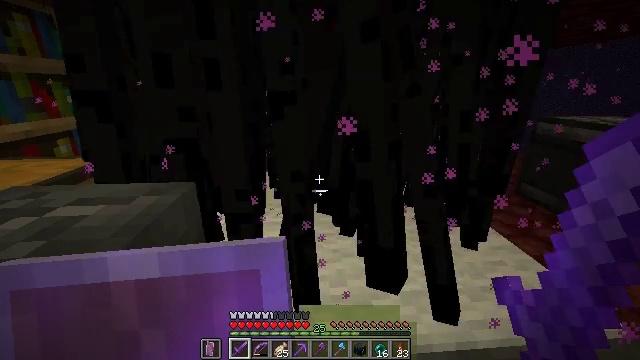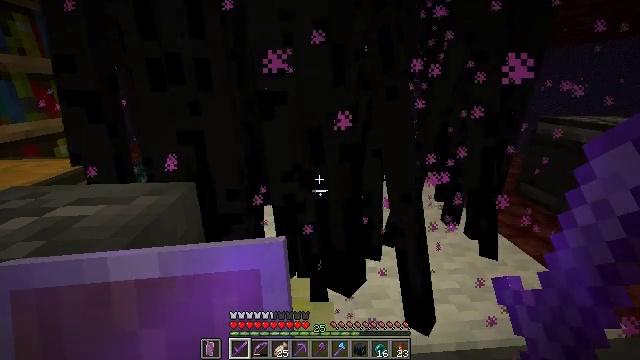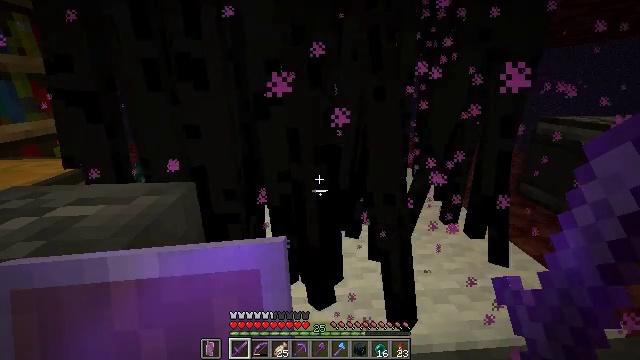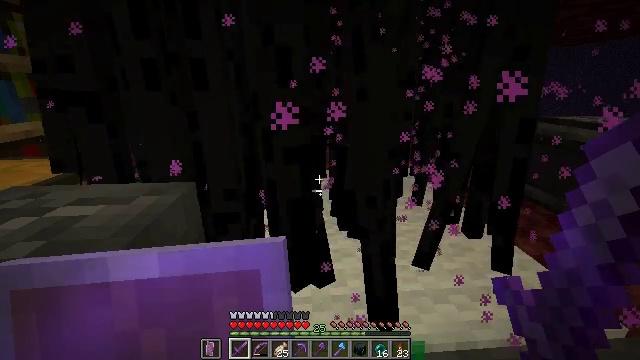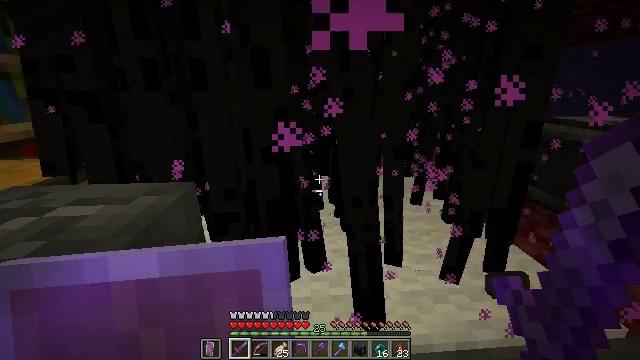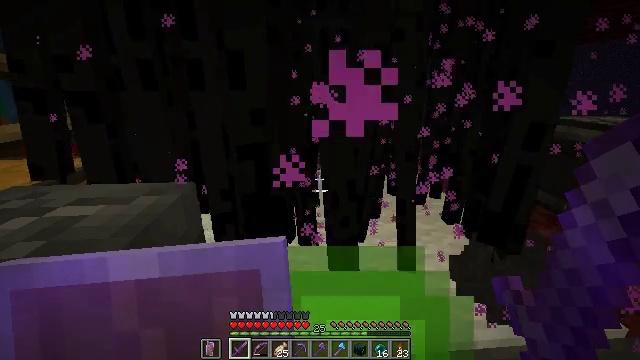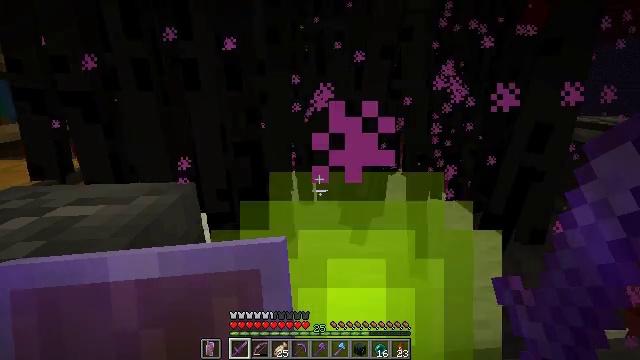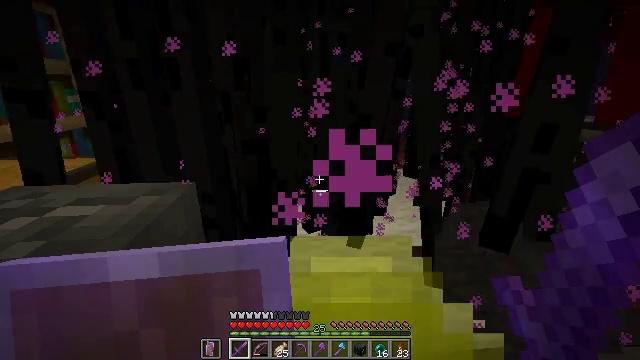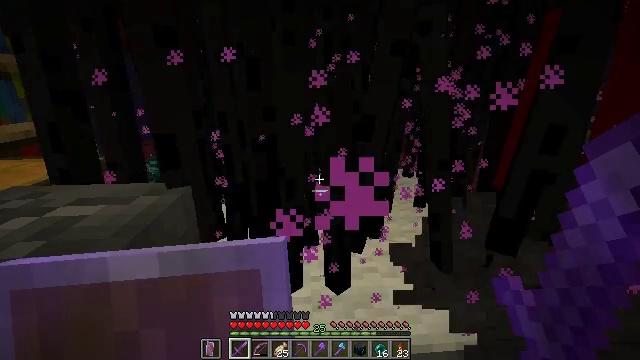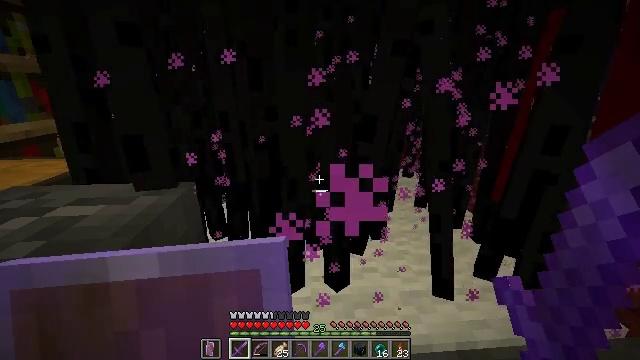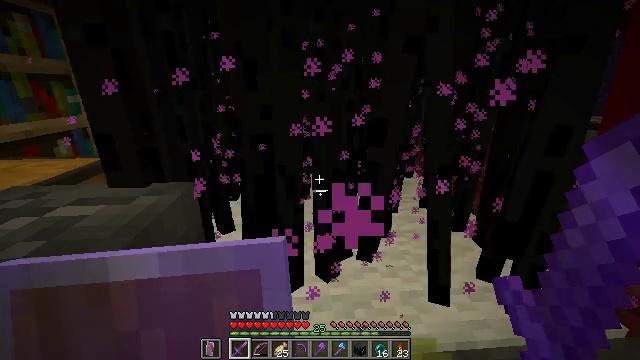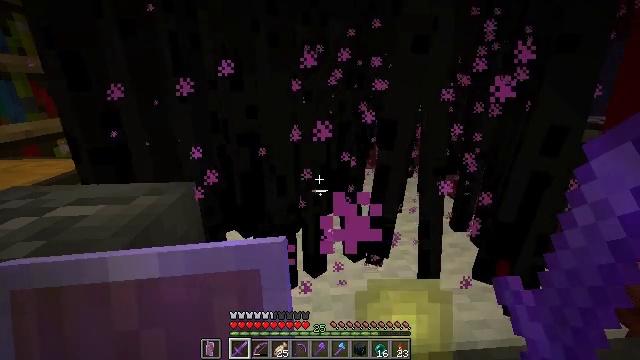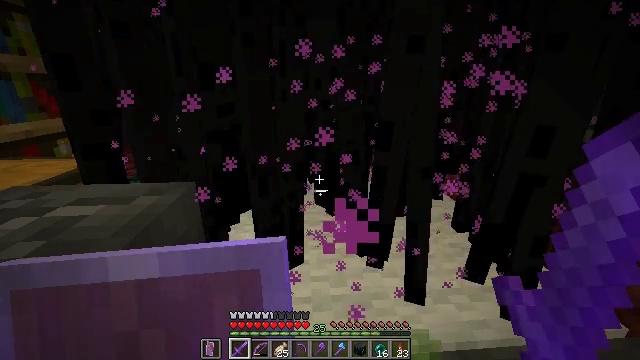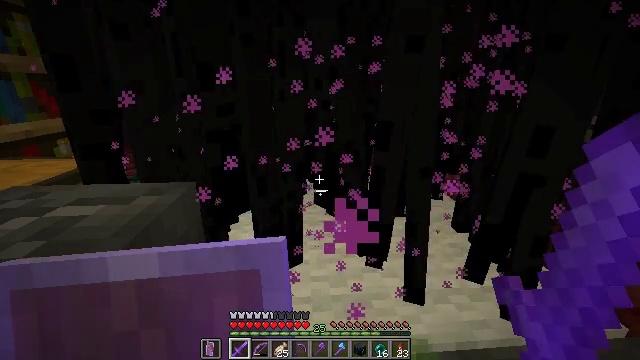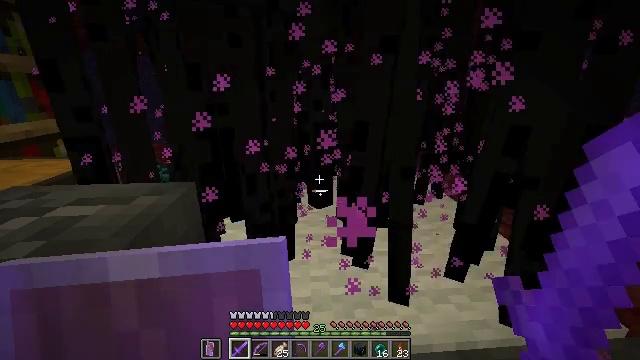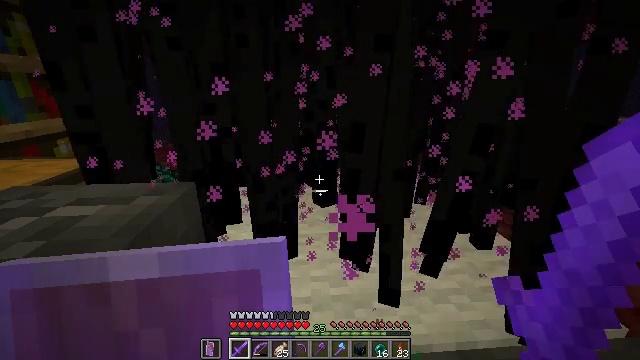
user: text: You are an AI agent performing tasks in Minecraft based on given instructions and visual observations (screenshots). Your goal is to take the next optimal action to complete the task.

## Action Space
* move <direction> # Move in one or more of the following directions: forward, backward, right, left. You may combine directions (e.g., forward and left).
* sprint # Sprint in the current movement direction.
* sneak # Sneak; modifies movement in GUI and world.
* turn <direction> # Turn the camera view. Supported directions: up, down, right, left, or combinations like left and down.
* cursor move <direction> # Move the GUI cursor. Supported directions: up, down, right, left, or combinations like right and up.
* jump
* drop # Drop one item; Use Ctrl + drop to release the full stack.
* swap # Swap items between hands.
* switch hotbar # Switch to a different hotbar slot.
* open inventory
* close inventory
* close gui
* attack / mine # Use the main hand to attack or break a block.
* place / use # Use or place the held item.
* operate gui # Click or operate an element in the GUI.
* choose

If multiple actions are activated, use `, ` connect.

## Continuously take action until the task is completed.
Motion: motion action
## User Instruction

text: Kill mobs.
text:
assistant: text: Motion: sneak
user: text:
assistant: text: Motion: sneak
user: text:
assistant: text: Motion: sneak
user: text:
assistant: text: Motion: sneak
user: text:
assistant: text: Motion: sneak
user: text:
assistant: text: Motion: sneak
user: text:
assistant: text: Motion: sneak
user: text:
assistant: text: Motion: sneak
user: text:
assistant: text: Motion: sneak
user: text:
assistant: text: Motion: sneak
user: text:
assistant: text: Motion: sneak
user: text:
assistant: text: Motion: sneak
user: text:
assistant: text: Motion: sneak
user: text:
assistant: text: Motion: sneak
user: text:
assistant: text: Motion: sneak
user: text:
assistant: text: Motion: sneak
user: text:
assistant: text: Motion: sneak
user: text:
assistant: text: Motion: sneak
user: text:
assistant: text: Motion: sneak
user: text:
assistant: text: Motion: sneak
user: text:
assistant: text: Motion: sneak
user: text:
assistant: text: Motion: sneak
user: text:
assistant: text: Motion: sneak
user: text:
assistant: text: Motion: sneak
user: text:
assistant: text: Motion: sneak
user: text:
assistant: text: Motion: sneak
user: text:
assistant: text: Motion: sneak
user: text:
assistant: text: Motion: sneak
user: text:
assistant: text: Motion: sneak
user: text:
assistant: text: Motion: sneak